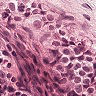
Metastatic tissue present: yes